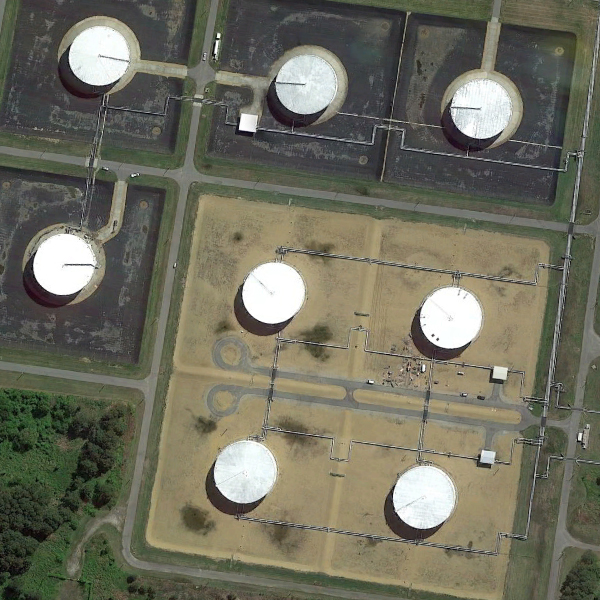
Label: StorageTanks